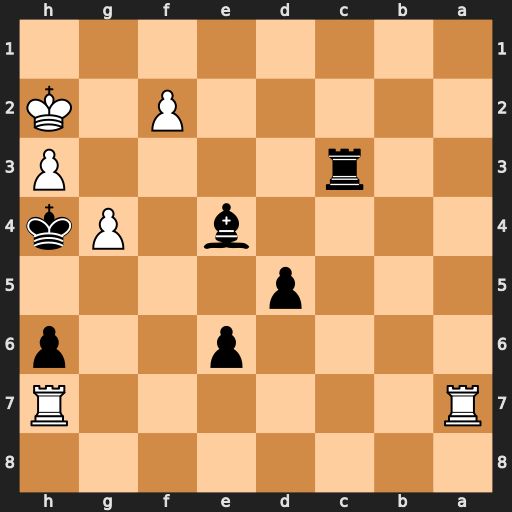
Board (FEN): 8/R6R/4p2p/3p4/4b1Pk/2r4P/5P1K/8
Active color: b
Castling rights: -
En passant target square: -
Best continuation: Rxh3+ Kg1 Rh1#